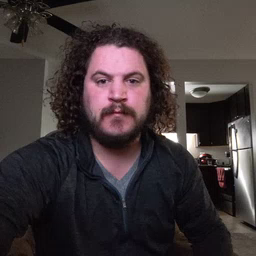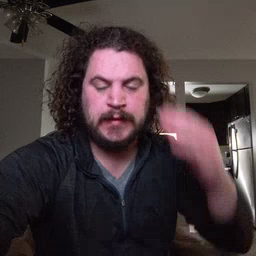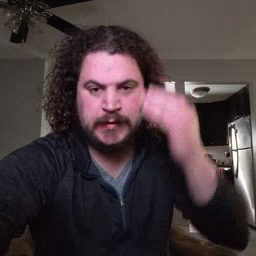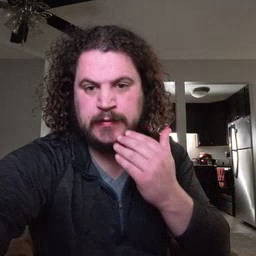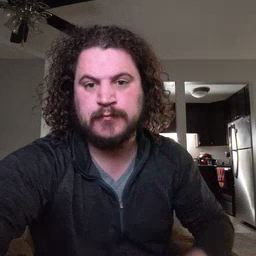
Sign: head